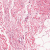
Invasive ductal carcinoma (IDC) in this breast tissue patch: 0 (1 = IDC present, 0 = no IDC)